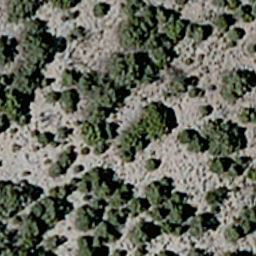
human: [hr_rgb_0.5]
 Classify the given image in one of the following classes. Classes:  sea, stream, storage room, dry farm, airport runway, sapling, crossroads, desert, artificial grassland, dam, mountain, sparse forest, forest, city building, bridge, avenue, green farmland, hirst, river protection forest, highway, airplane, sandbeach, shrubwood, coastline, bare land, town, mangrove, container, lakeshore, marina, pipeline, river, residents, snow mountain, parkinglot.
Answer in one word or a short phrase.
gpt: sparse forest